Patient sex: M
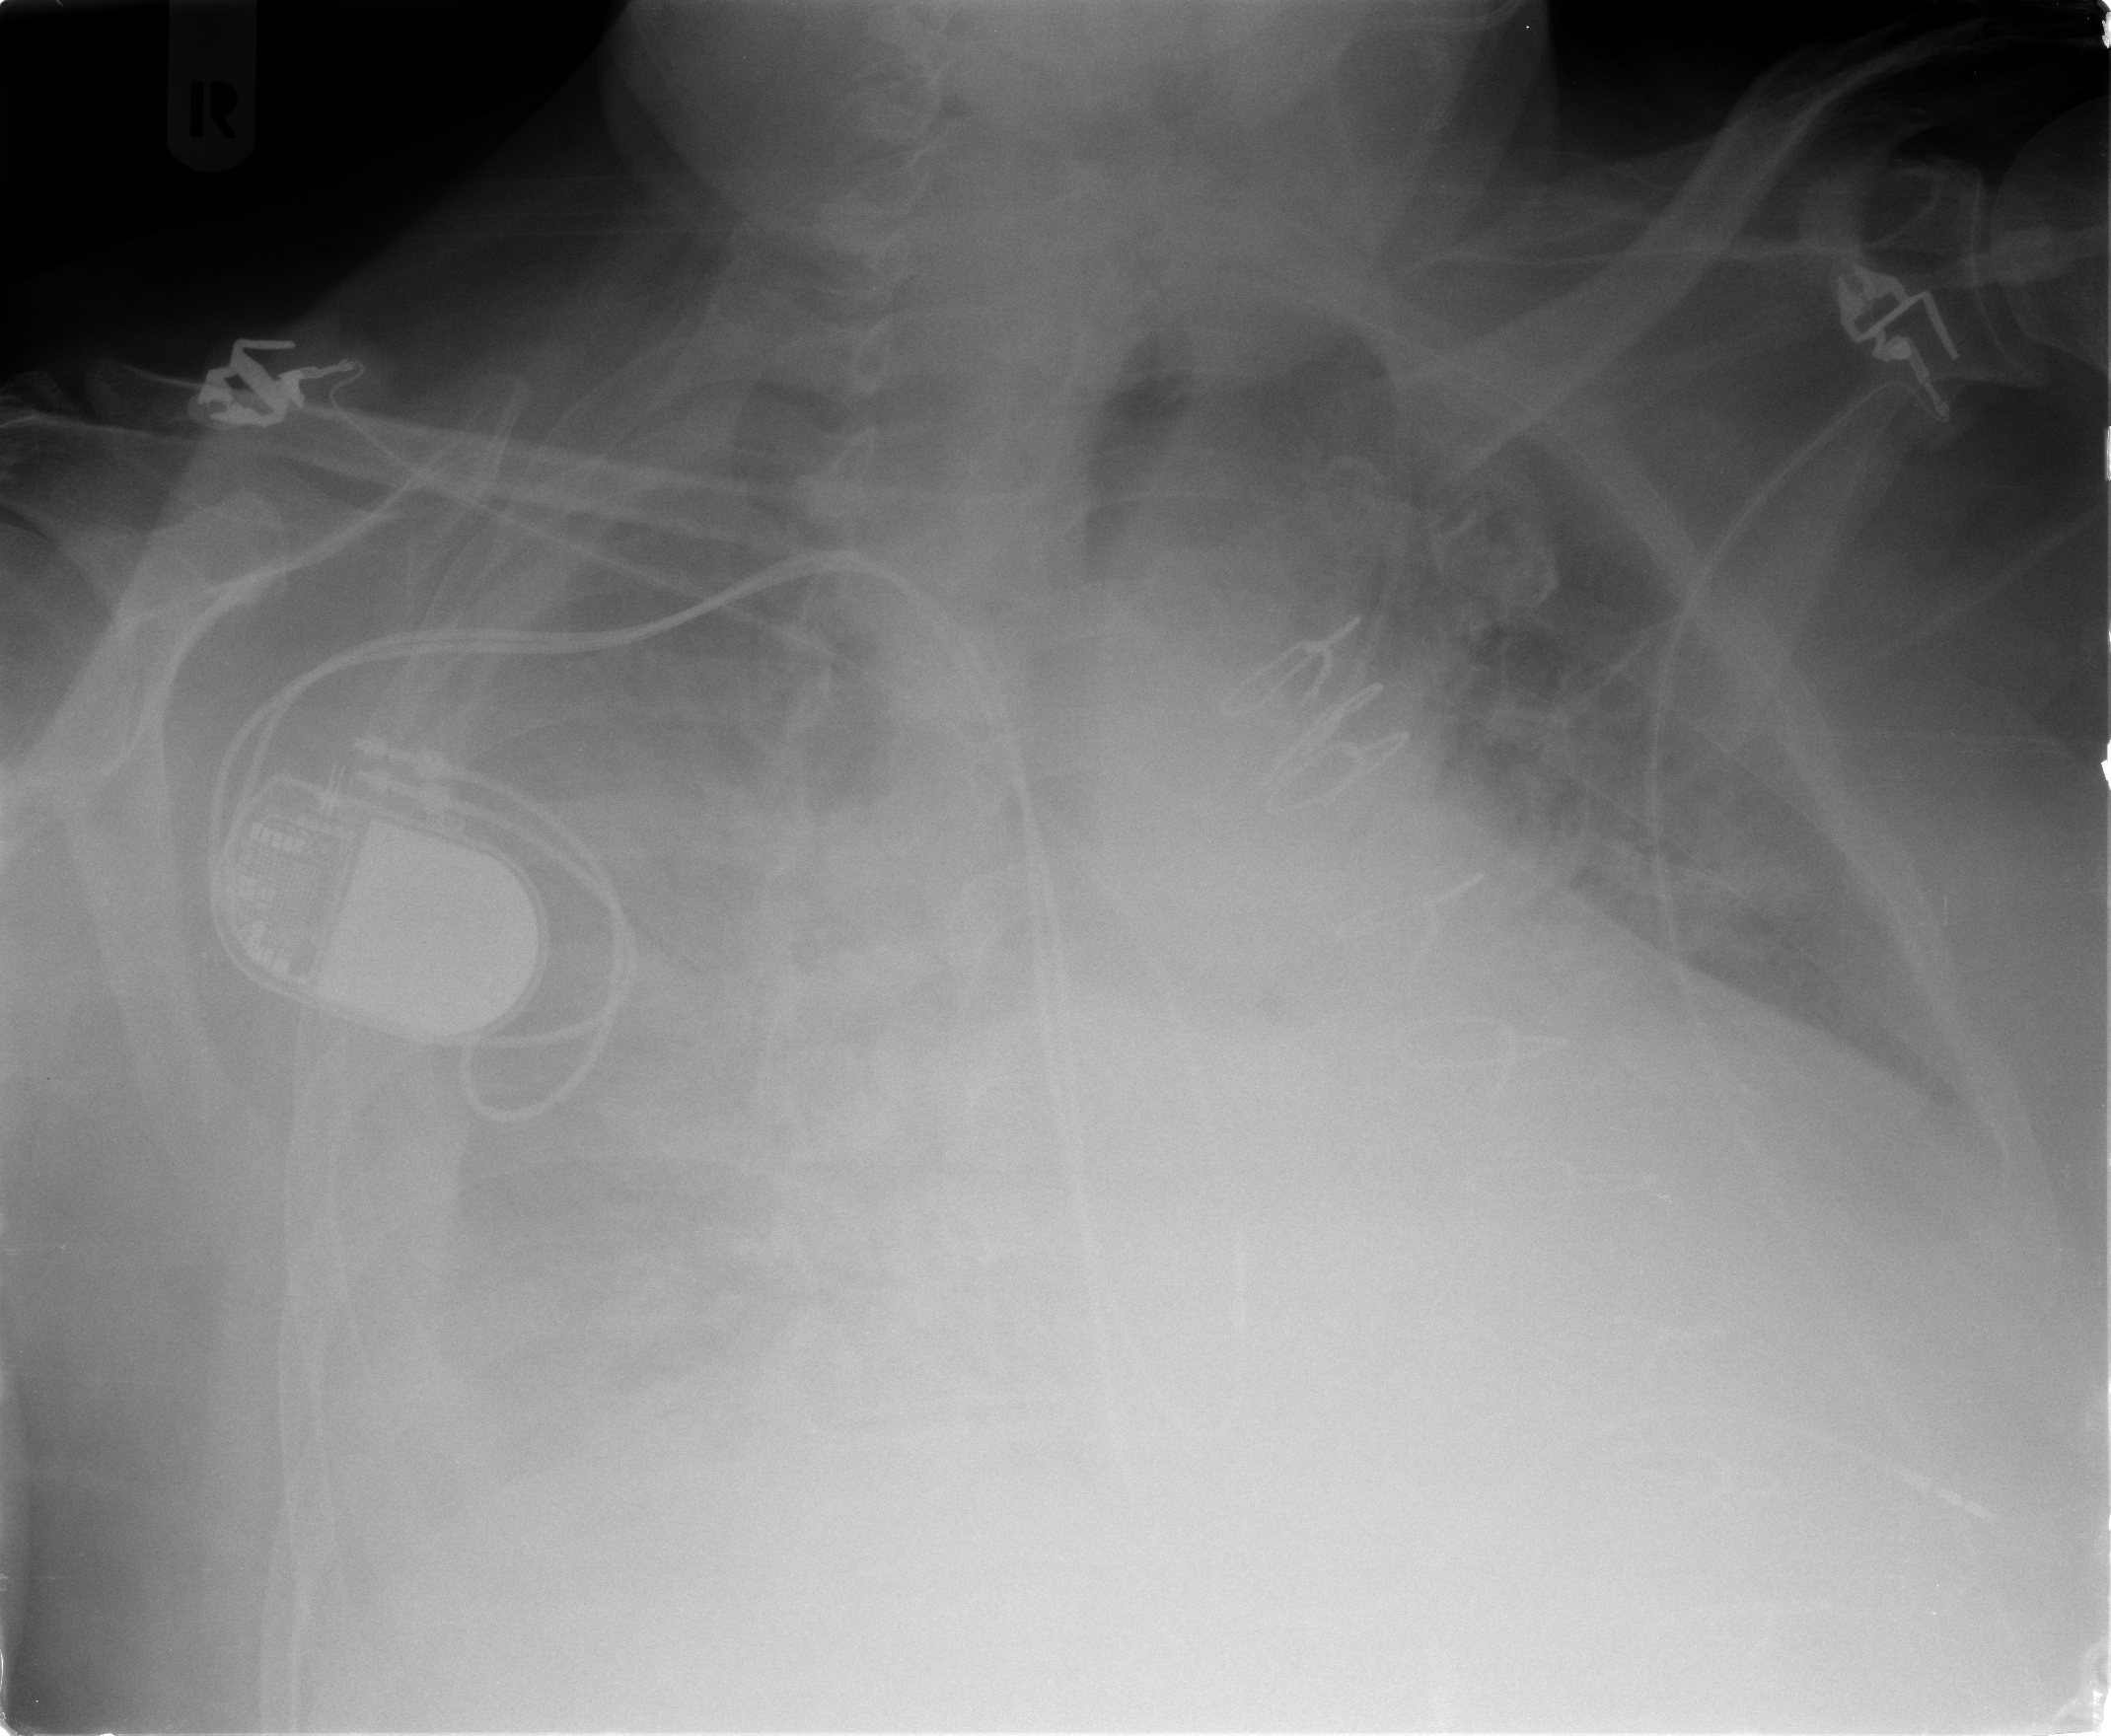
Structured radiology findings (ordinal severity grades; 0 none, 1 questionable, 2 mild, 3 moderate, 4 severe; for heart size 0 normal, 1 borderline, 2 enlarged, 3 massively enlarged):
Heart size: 3
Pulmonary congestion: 3
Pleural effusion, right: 4
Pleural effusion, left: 3
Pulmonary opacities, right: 3
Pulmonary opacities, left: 3
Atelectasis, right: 3
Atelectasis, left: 3